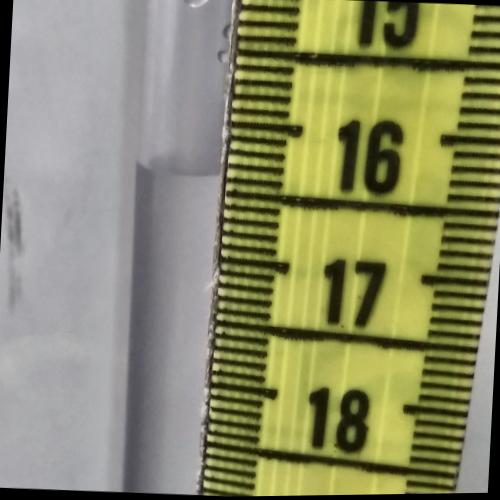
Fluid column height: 16.4 cm